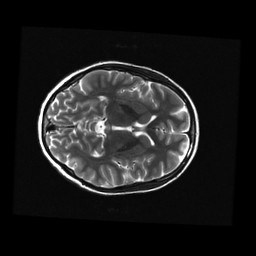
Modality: T2w
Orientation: axial
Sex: female
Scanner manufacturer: ge
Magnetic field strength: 3 T
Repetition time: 5 s
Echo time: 0.101 s